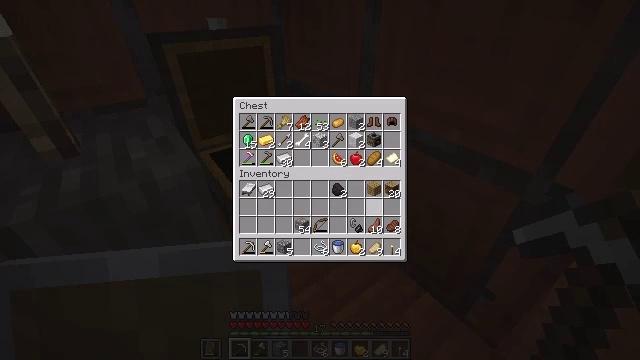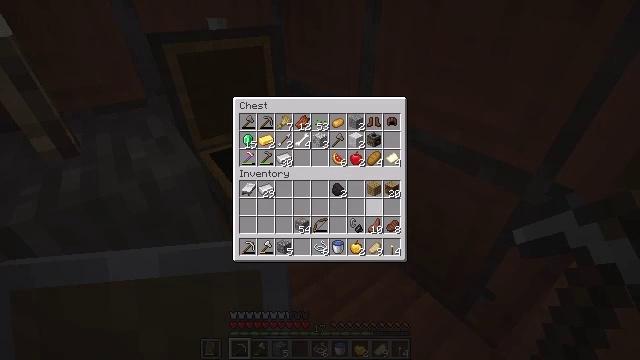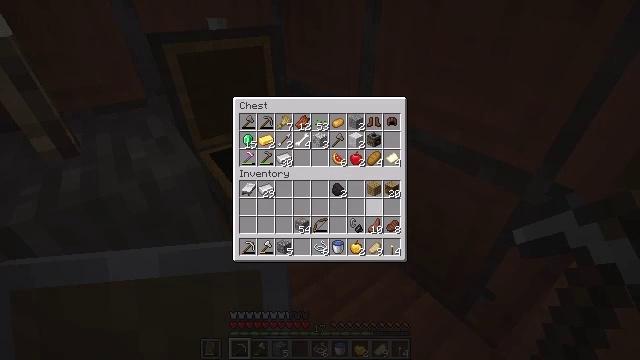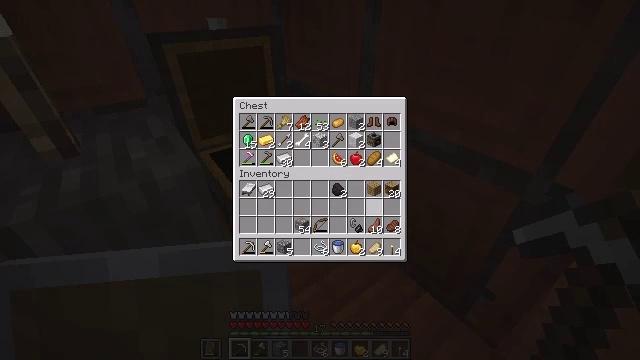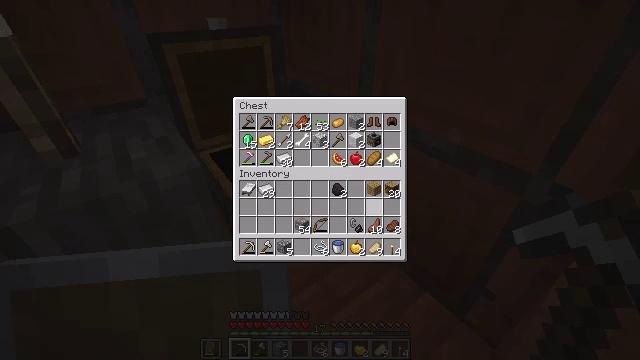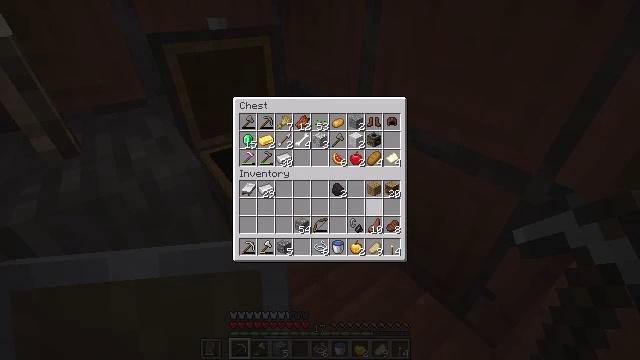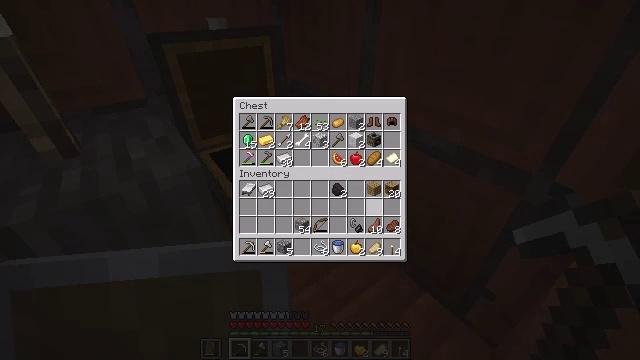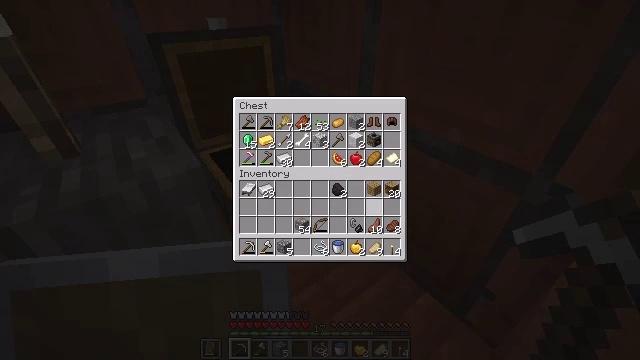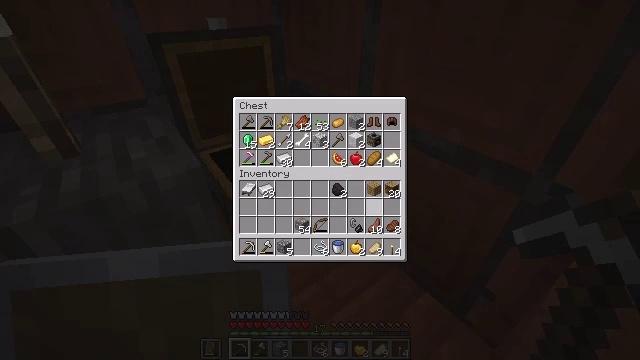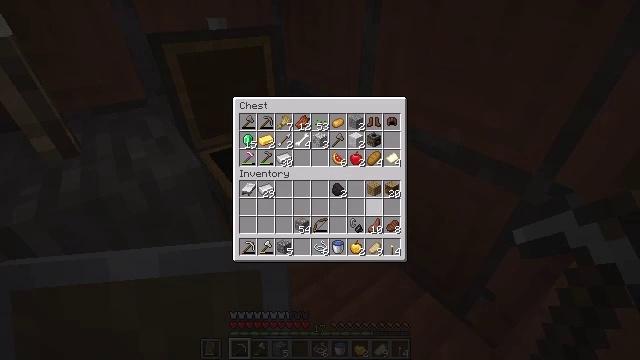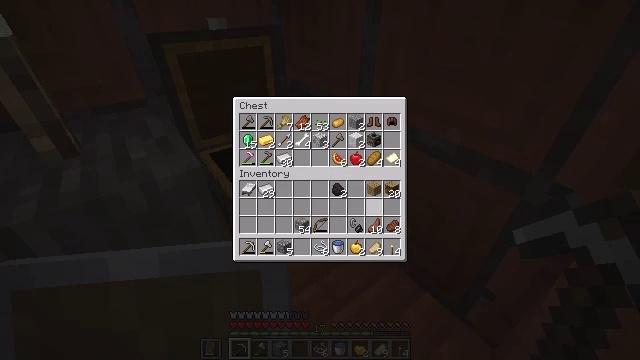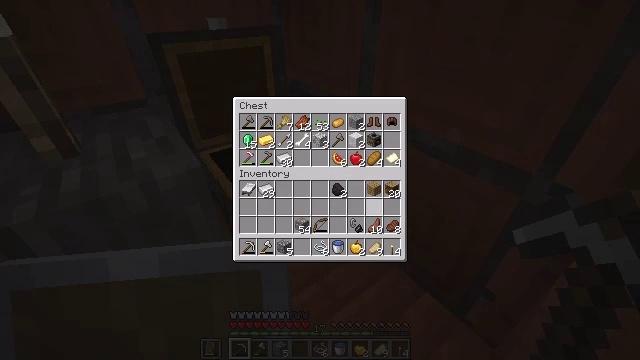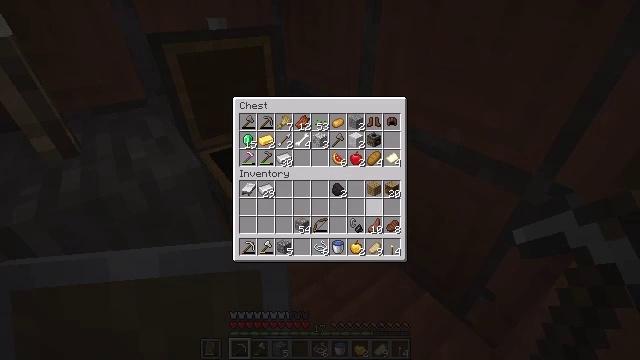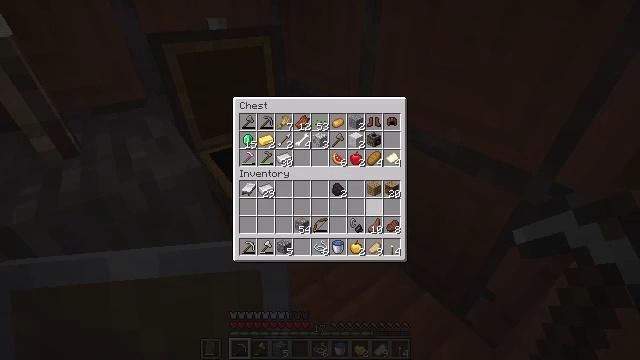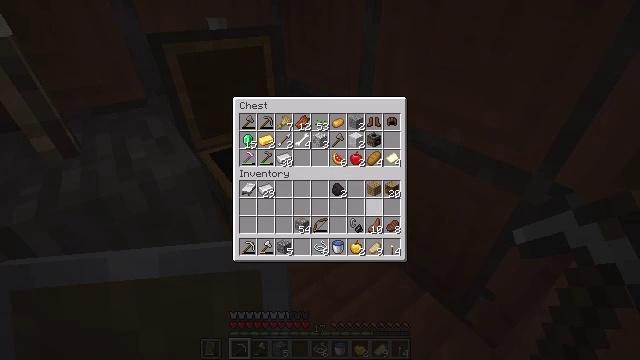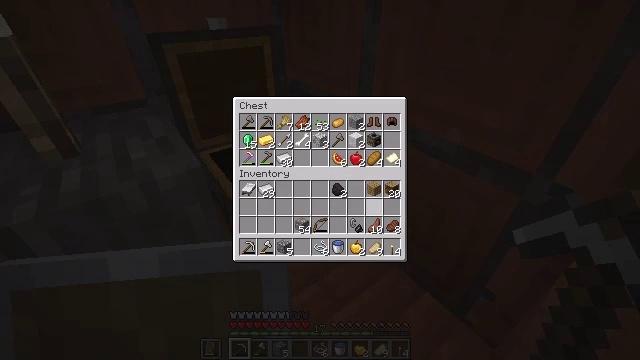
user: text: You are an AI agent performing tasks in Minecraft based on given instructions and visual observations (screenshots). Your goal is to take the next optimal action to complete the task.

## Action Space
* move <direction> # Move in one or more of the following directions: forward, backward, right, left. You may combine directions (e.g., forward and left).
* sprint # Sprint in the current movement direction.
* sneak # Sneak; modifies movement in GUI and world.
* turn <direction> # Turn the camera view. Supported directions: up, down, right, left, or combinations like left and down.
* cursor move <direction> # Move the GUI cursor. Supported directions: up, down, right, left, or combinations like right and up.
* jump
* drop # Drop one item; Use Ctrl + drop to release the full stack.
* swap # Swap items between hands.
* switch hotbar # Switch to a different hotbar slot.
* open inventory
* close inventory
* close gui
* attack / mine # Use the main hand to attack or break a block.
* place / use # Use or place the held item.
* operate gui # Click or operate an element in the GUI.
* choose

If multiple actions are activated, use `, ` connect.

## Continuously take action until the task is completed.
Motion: motion action
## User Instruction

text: Harvest acacia wood for resources.
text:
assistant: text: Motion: no_op
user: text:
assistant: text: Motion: no_op
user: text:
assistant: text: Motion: no_op
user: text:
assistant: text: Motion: no_op
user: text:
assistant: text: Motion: no_op
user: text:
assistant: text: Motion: no_op
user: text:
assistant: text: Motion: no_op
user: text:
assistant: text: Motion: no_op
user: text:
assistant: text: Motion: no_op
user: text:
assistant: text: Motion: no_op
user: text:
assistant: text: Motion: no_op
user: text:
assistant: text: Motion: no_op
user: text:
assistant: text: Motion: no_op
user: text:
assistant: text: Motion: no_op
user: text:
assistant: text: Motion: no_op
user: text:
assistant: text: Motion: no_op
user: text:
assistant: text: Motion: no_op
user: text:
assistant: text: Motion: no_op
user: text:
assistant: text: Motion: no_op
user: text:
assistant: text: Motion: no_op
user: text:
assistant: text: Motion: cursor move left
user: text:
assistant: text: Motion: cursor move left and up
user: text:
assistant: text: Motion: cursor move left
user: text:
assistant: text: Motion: no_op
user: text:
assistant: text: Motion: no_op
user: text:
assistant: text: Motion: no_op
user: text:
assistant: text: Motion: no_op
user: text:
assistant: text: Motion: cursor move left
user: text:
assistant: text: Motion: no_op
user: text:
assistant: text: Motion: no_op